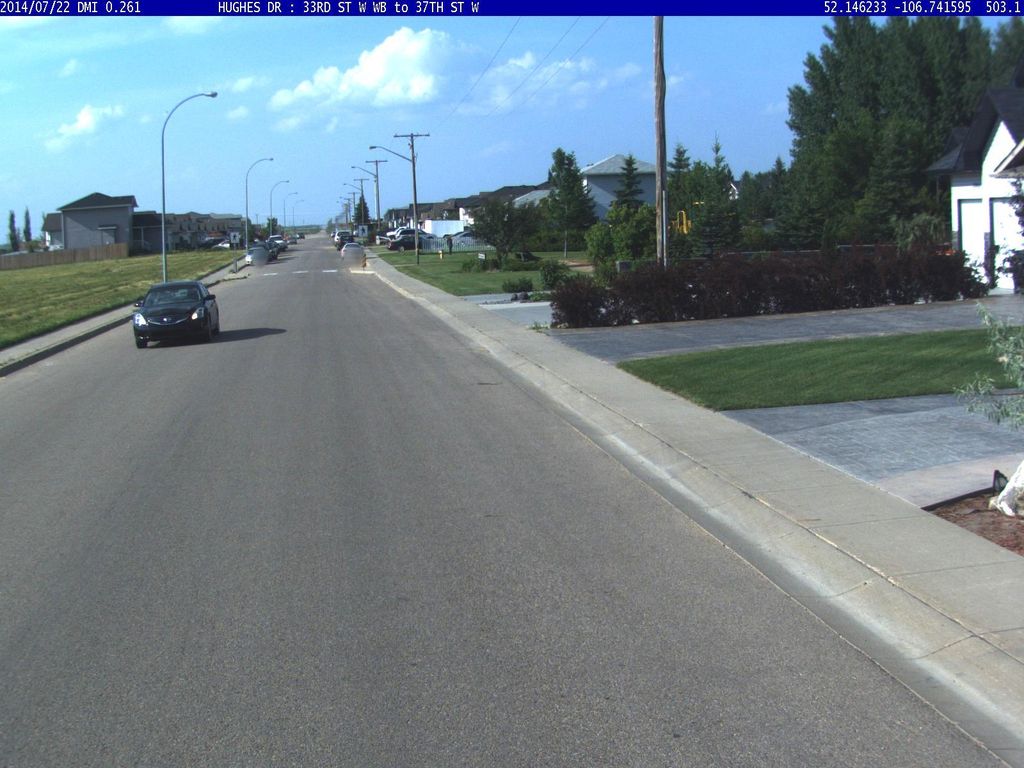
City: saskatoon